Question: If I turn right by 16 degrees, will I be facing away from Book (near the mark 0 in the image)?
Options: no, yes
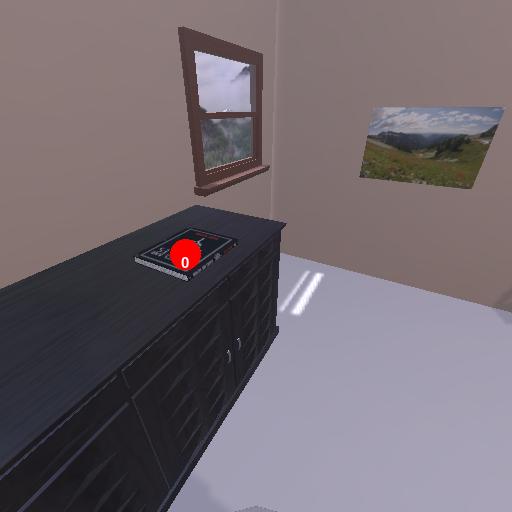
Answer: no